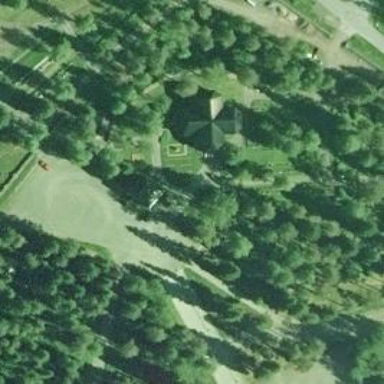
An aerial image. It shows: Historical war memorial.